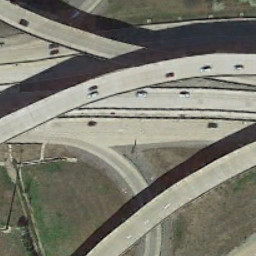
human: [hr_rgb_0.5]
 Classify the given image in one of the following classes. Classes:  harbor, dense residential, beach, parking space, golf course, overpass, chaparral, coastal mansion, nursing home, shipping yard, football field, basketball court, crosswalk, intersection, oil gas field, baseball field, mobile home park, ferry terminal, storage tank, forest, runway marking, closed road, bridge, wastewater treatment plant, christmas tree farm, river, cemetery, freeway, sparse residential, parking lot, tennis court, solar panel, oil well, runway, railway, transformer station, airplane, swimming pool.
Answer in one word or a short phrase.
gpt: overpass